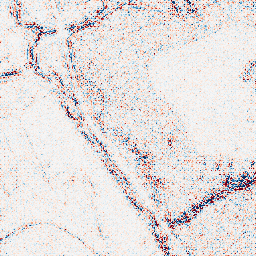
Category: wavelet
Decomposition family: wavelet_dwt
Decomposition parameters: wavelet: sym4
level: 2
Upsampling method: regularized
Upsampling parameters: scale: 2
lambda_reg: 0.1
Upsampling scale: 2